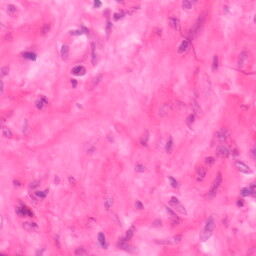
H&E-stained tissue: Colon